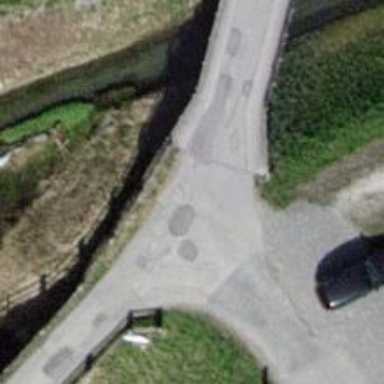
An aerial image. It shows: Unclassified road with bridge.